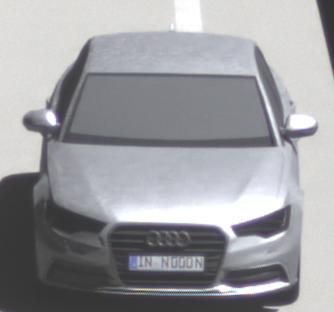
Make: Audi
Model: A6 2.0 TFSI
Detailed model: A6 (C7) Limousine
Model produced from: 2011/10
Model produced until: 2014/09
Doors: 4
Color: white
Road condition: dry road
Daytime: midday
Contrast: medium contrast